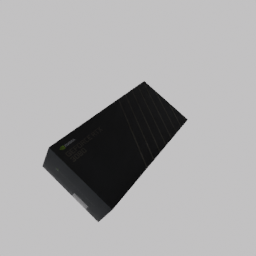
Label: decoration